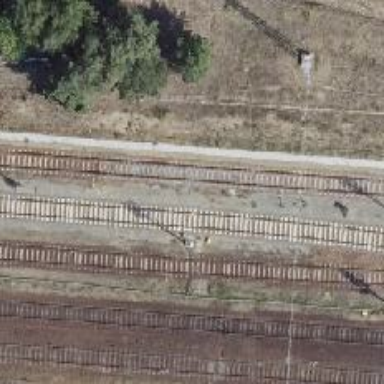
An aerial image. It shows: Railway signal.